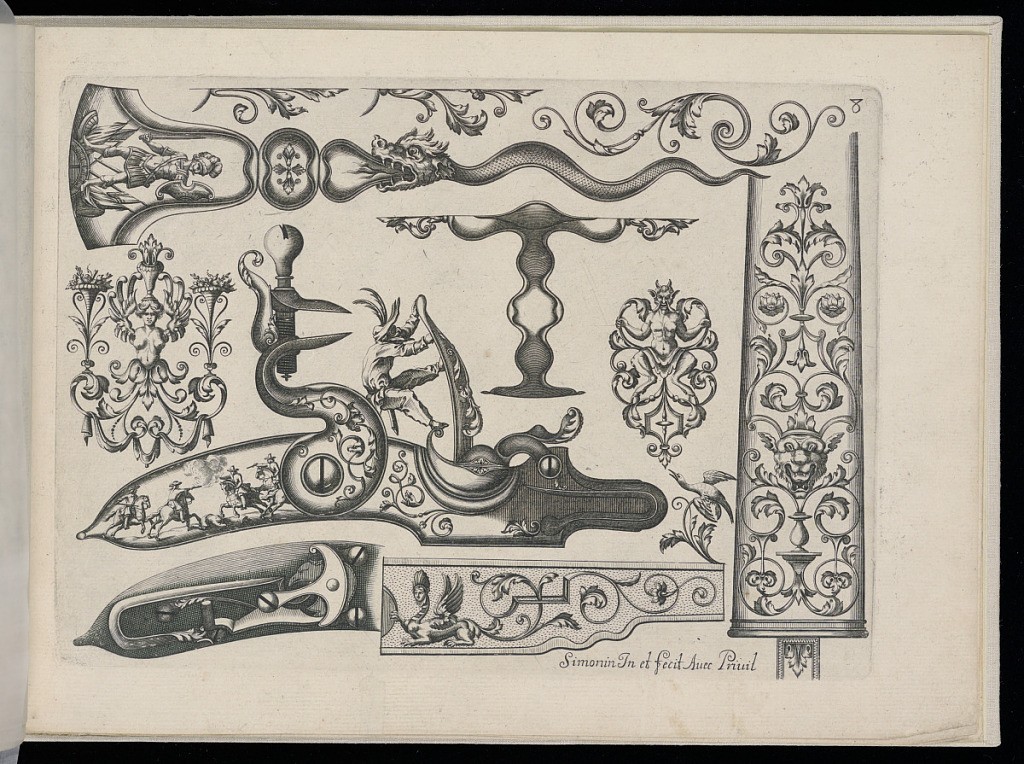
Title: Designs for Firearms Ornament and Fittings
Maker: Claude Simonin, French, ca. 1635 – 1721
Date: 1705
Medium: Engraving on laid paper
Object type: Print
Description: Plate eight from a pattern book with designs for firearm fittings and ornament featuring grotesque motifs, soldiers, men on horseback in battle, sphynx, demons, birds, fantastical creatures, commedia dell'arte character, probably after Jacques Callot's Balli di Sfessania (Nancy, ca. 1622), birds, mascarons (masks), foliate scrolls, scrolling leaves (rinceaux), fleurons, and rosettes. The plate is numbered and signed.